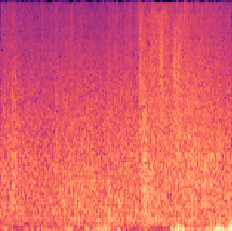
Sound class: Sea waves